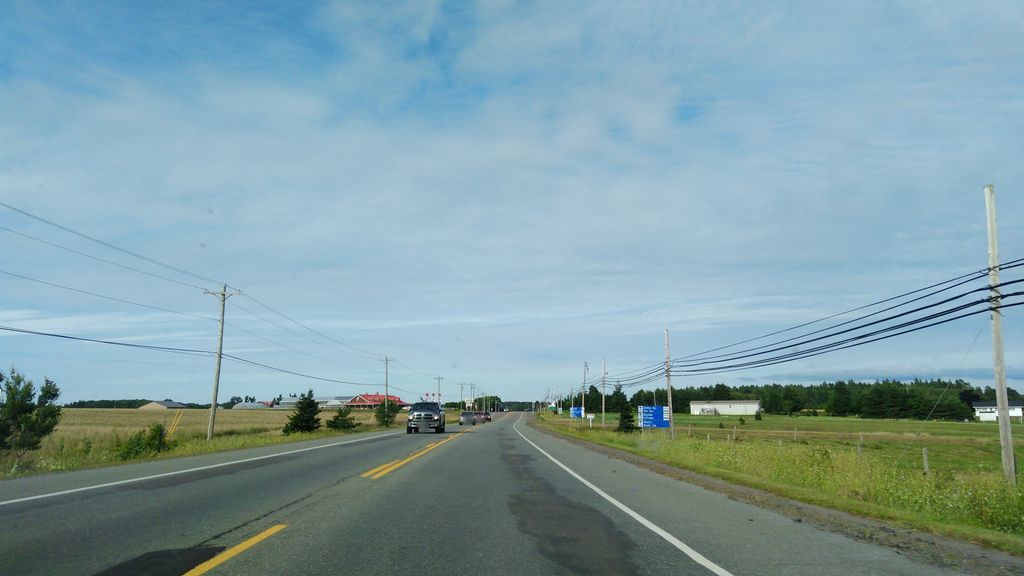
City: charlottetown